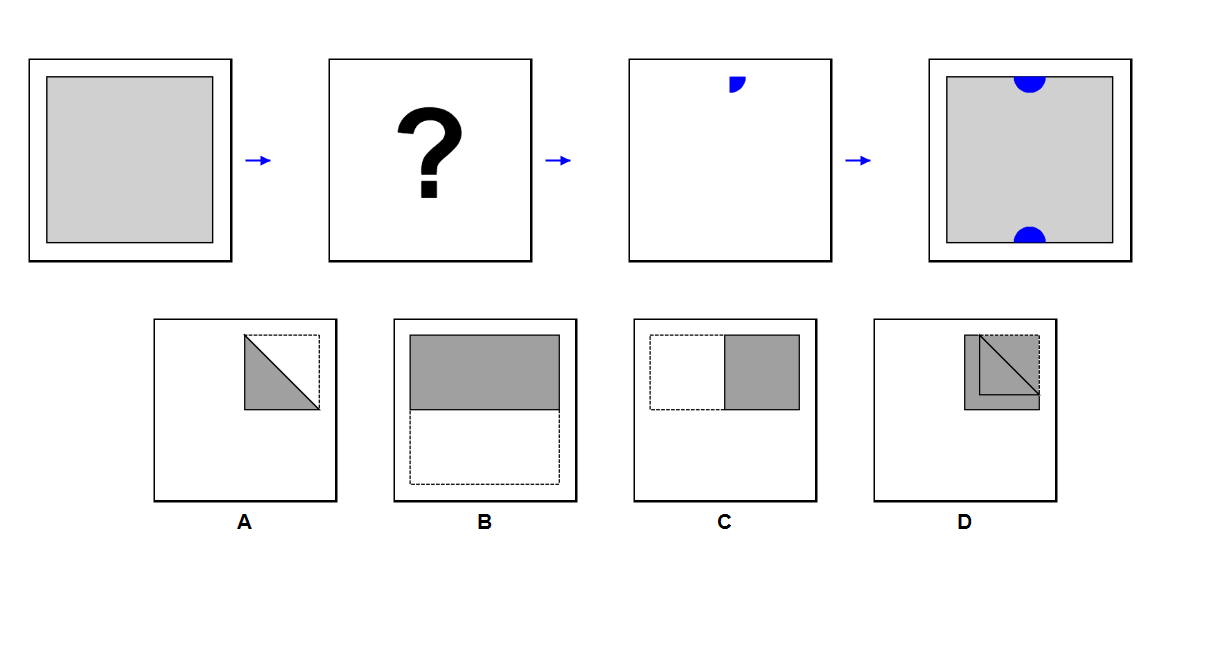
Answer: A